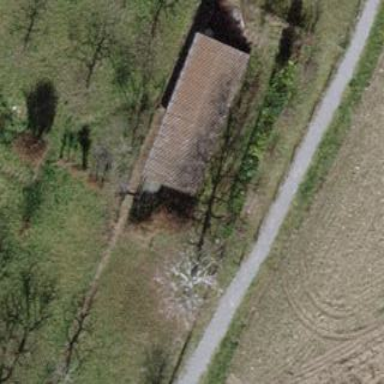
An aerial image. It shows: Shed with gabled roof. The roof shape is skillion.